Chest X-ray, PA view. Patient: 60 years old, sex F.
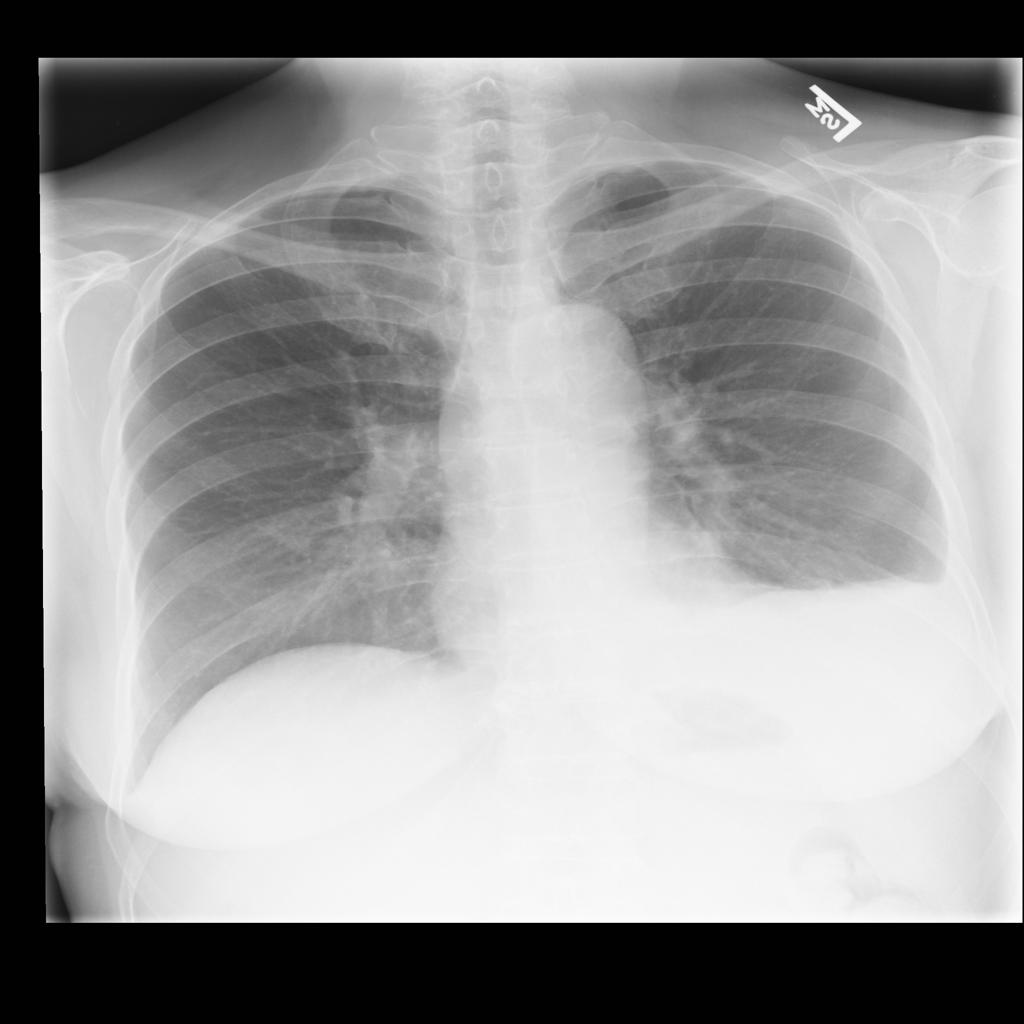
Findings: No Finding